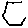
Label: hexagon